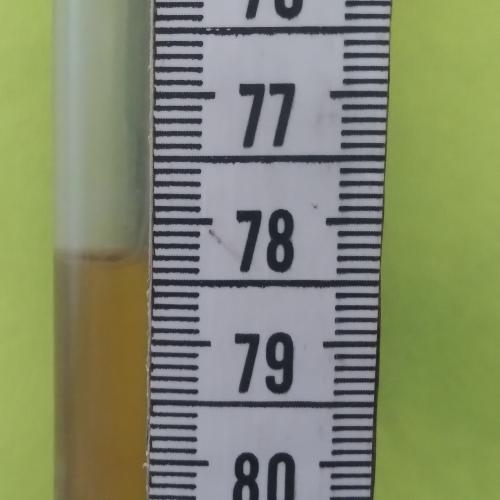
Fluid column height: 78.3 cm